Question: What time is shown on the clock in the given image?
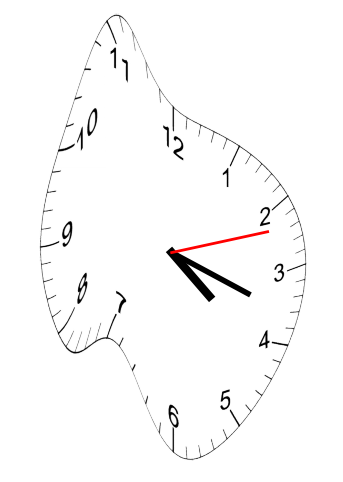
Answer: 04:18:12